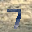
Label: 7